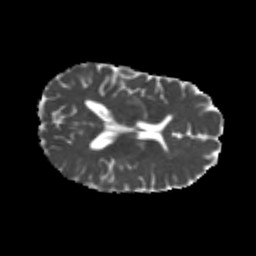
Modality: MD
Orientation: axial
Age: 22
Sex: female
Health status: healthy
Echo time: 0.074 s